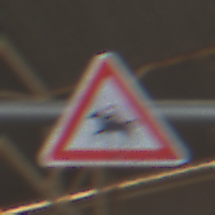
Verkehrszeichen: ReiterRechts
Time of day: Midday
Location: Indoor (Urban)
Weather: NotSpecified
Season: NotSpecified
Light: Natural